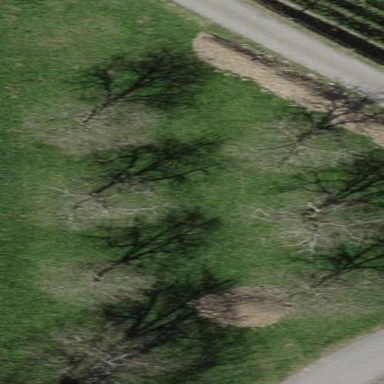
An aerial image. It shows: Orchard.